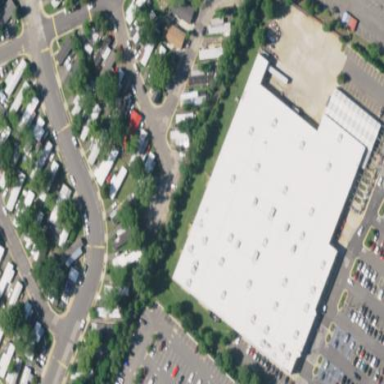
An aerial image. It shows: Retail building.